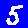
Digit: 5